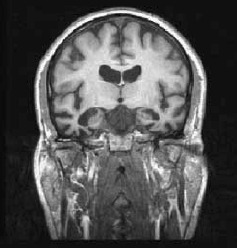
Label: notumor